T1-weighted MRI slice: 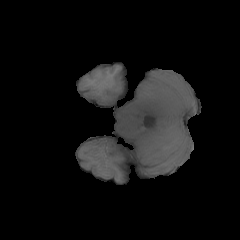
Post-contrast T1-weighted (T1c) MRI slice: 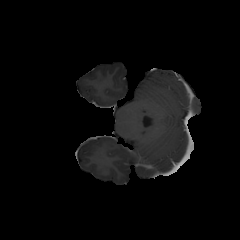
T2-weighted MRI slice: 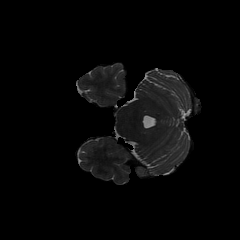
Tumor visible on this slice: no